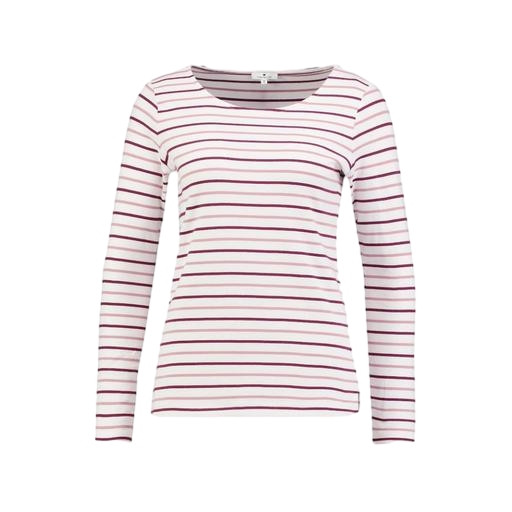
red women's striped long-sleeve t-shirt, white long-sleeved striped top, longsleeve t-shirt, white background